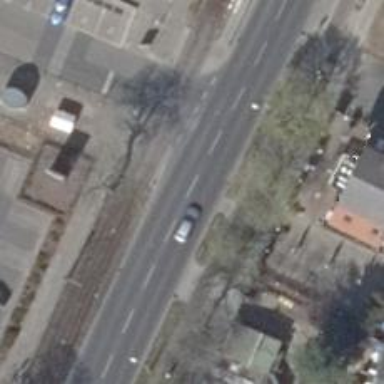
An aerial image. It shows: Unmarked road crossing.